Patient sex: M
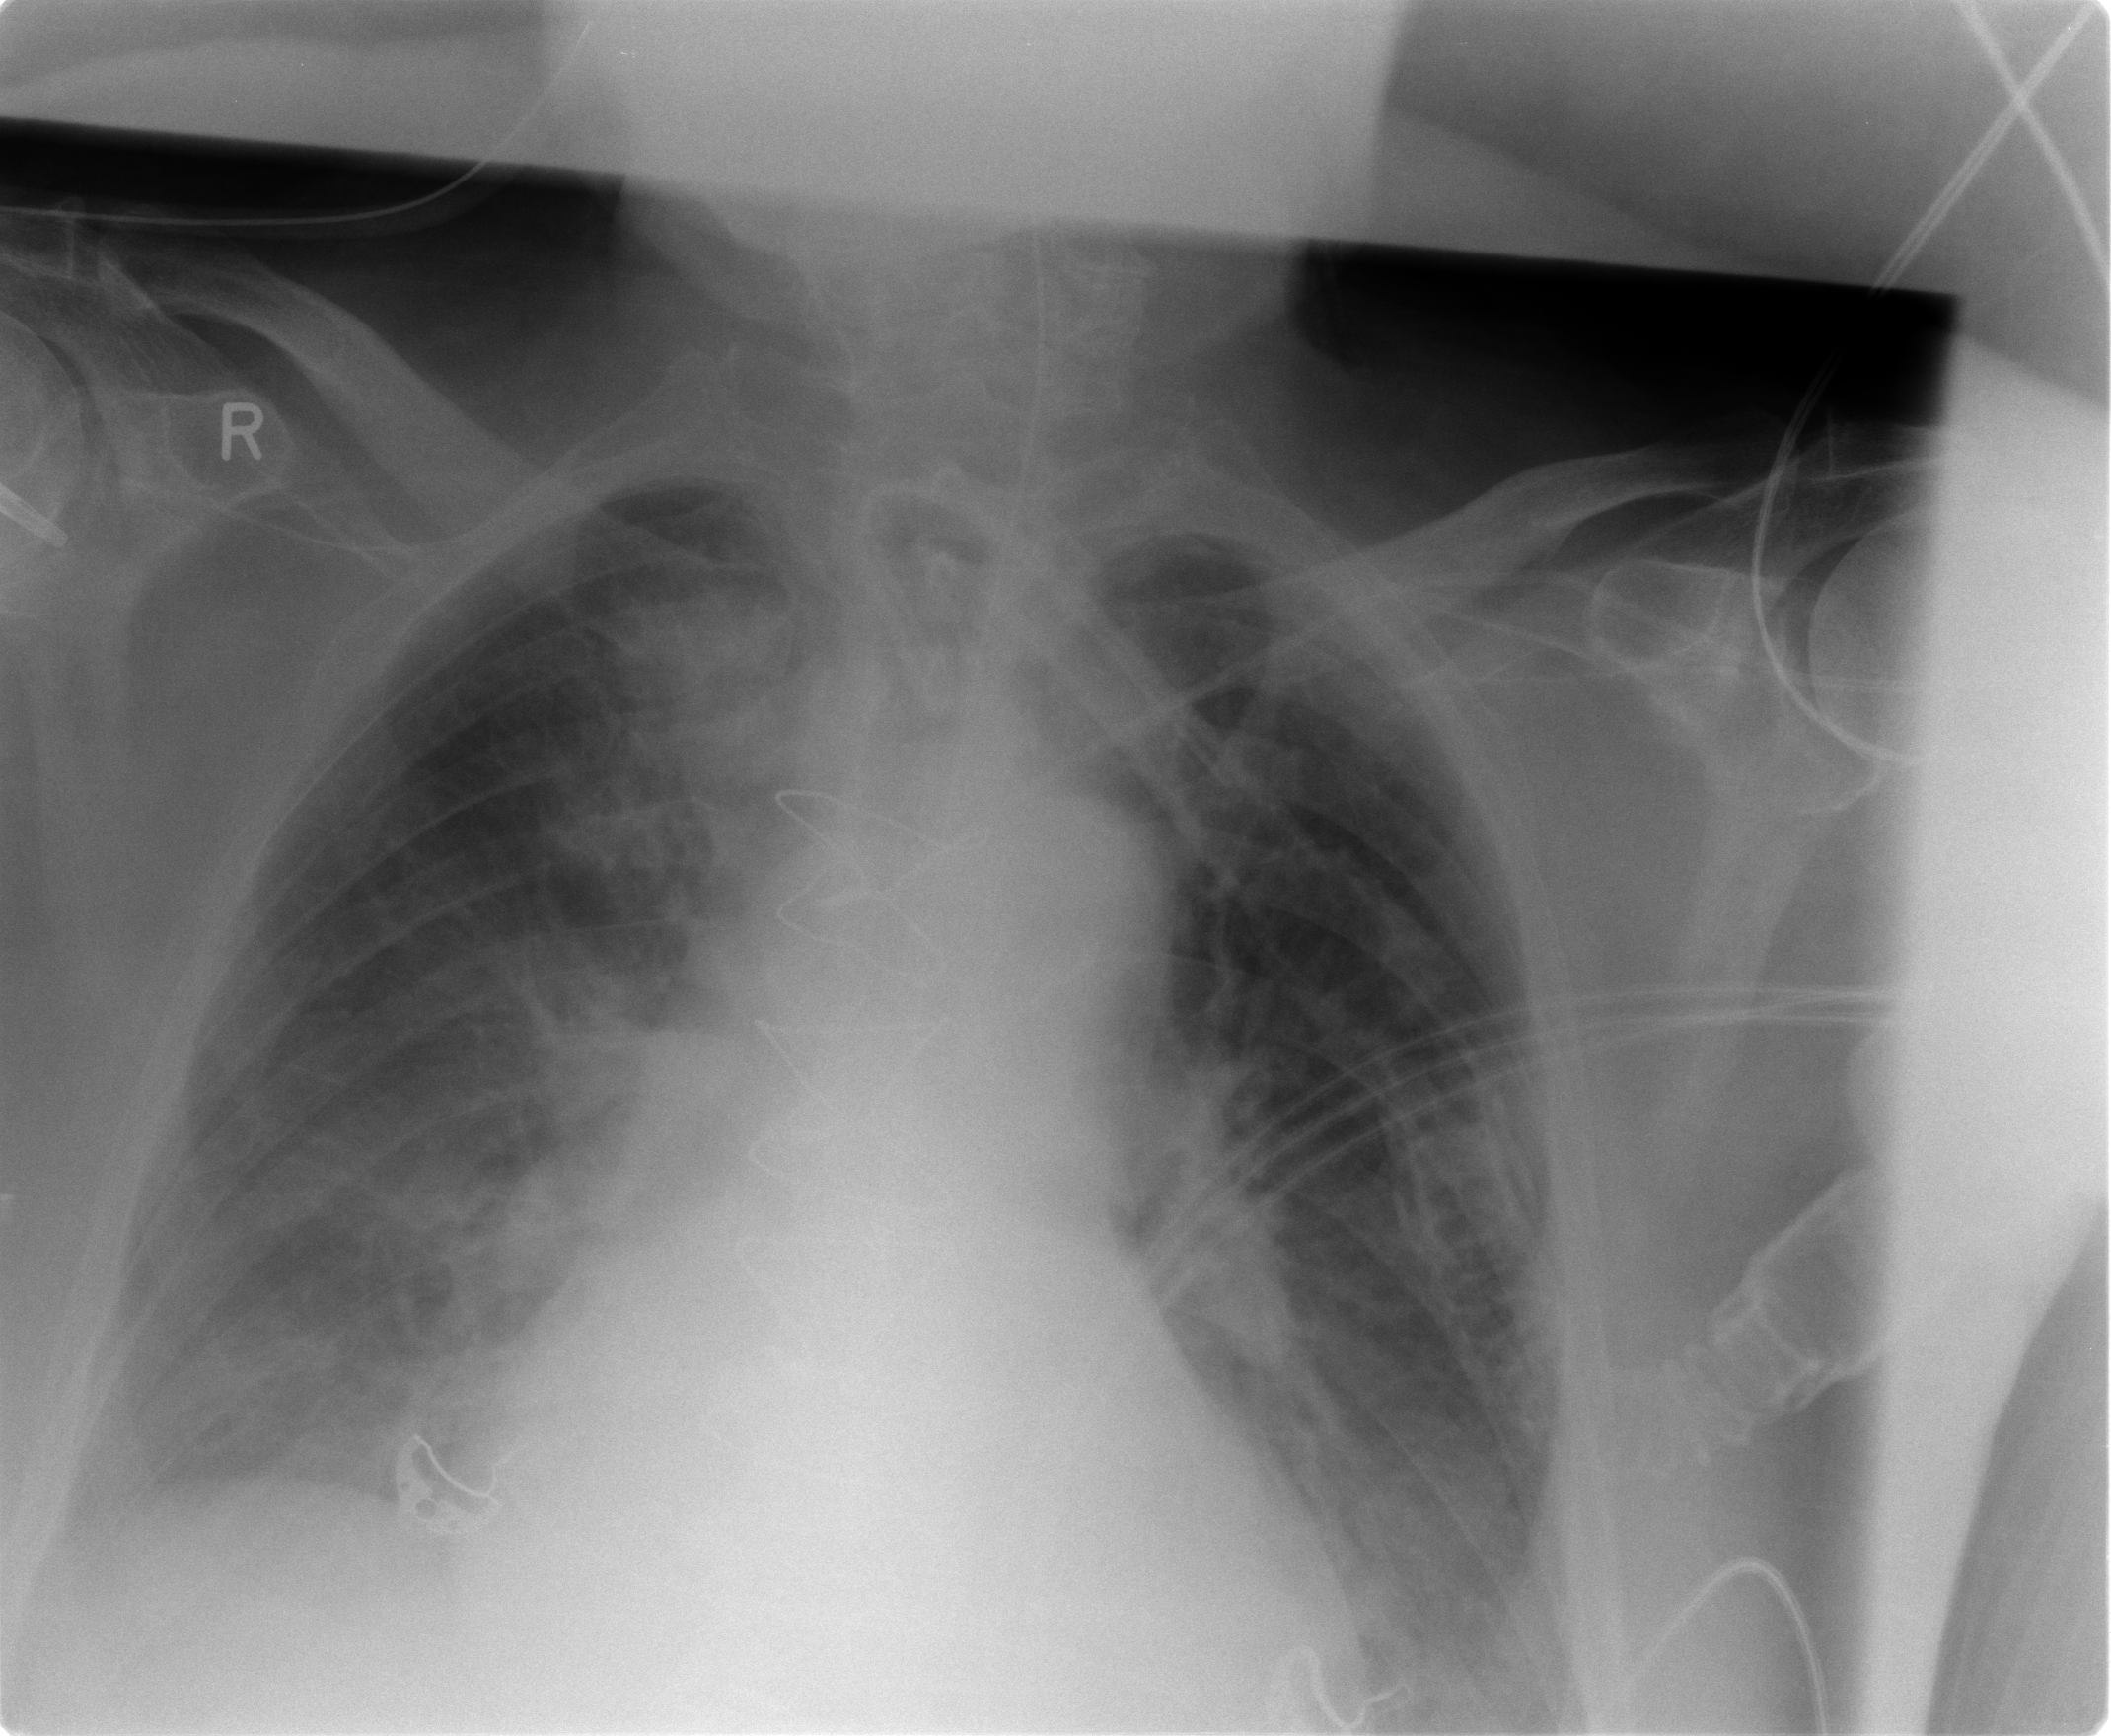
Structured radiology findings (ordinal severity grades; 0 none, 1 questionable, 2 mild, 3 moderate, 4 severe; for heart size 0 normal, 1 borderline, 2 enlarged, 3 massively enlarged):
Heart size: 2
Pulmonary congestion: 1
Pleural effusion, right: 1
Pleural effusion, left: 1
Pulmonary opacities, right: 2
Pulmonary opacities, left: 0
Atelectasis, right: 2
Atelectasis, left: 2